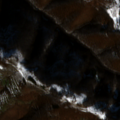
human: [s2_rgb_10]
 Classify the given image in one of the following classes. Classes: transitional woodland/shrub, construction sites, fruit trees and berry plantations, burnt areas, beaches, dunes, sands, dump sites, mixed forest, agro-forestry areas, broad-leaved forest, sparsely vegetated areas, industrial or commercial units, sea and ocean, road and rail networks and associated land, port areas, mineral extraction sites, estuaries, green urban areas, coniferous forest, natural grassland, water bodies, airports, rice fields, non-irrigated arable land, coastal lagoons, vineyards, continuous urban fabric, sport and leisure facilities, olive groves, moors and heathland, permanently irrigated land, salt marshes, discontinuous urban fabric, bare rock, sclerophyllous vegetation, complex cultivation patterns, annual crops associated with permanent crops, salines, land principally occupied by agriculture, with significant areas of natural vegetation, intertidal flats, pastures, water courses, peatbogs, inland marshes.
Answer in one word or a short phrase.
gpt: pastures, broad-leaved forest, transitional woodland/shrub